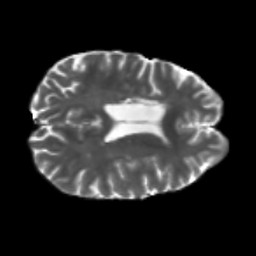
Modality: T2w
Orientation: axial
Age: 47
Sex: male
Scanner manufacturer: siemens
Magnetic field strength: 3 T
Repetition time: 5.25 s
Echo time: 0.08 s